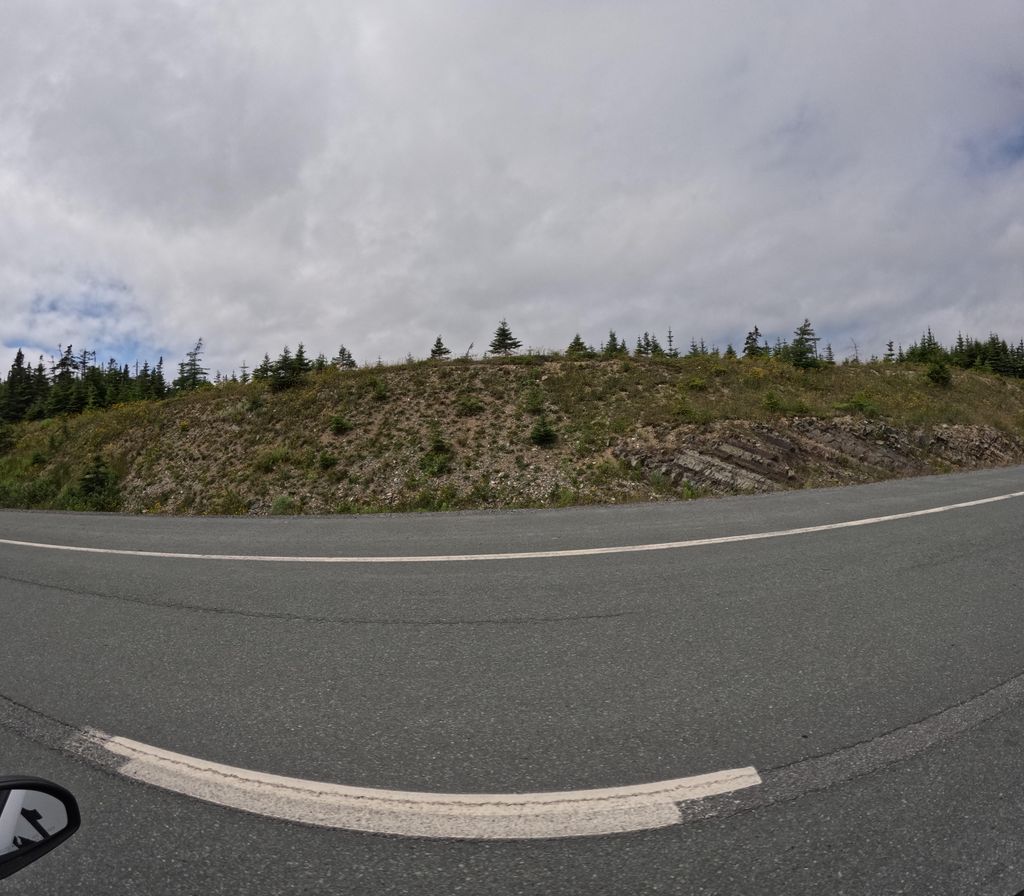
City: st_johns